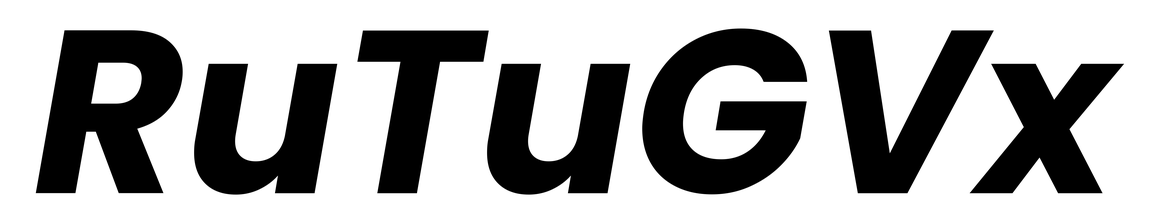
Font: Poppins-BoldItalic